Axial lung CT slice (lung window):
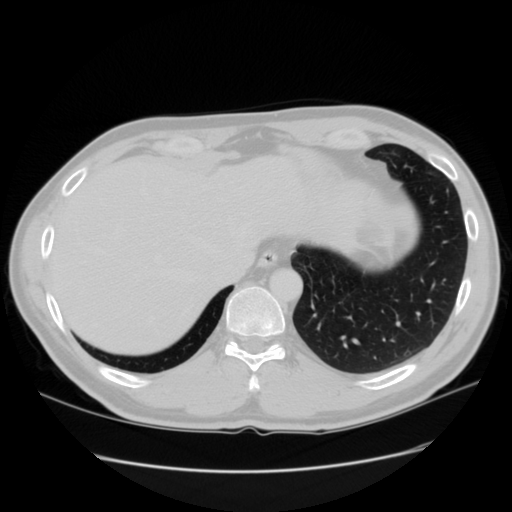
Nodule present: no